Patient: sex M, age 58
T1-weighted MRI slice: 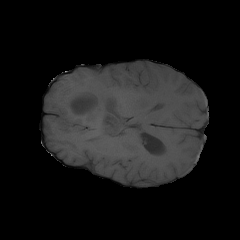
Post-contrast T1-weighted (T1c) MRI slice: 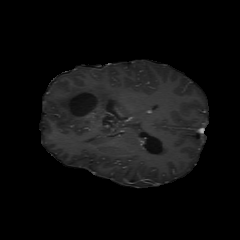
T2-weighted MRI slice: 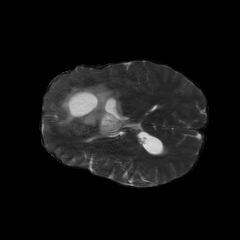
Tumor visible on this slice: yes
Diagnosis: Astrocytoma, IDH-mutant
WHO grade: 4